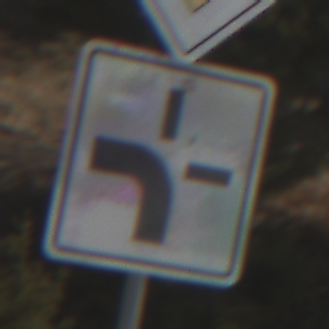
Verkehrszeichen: VerlaufVorfahrtsstrasse1
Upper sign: Vorfahrtsstrasse
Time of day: Midday
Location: Outdoor (Nature)
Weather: PartlyCloudy
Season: NotSpecified
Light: Natural